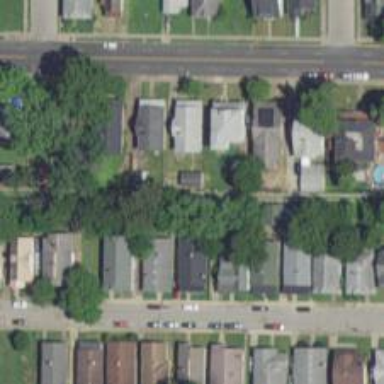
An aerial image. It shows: Alley classified as service road.